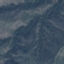
Label: HerbaceousVegetation